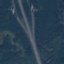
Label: Highway